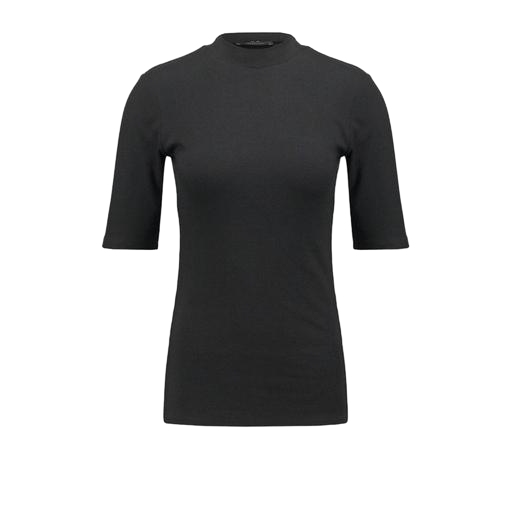
high-neck ribbed-jersey t-shirt, black ribbed t-shirt, high-neck top, white background